Question: I am creating a website for a start-up company. The owner of the company has already a company(since 1999) and at the google entry it has 3 sitelinks. His website is staic(no PHP,JS). My site doesn't use PHP, but AJAX.
I have a index.html with the navbar, the resources and the title carousel.

My question is: How can I give the sites the same chance to appear as a sitelink?
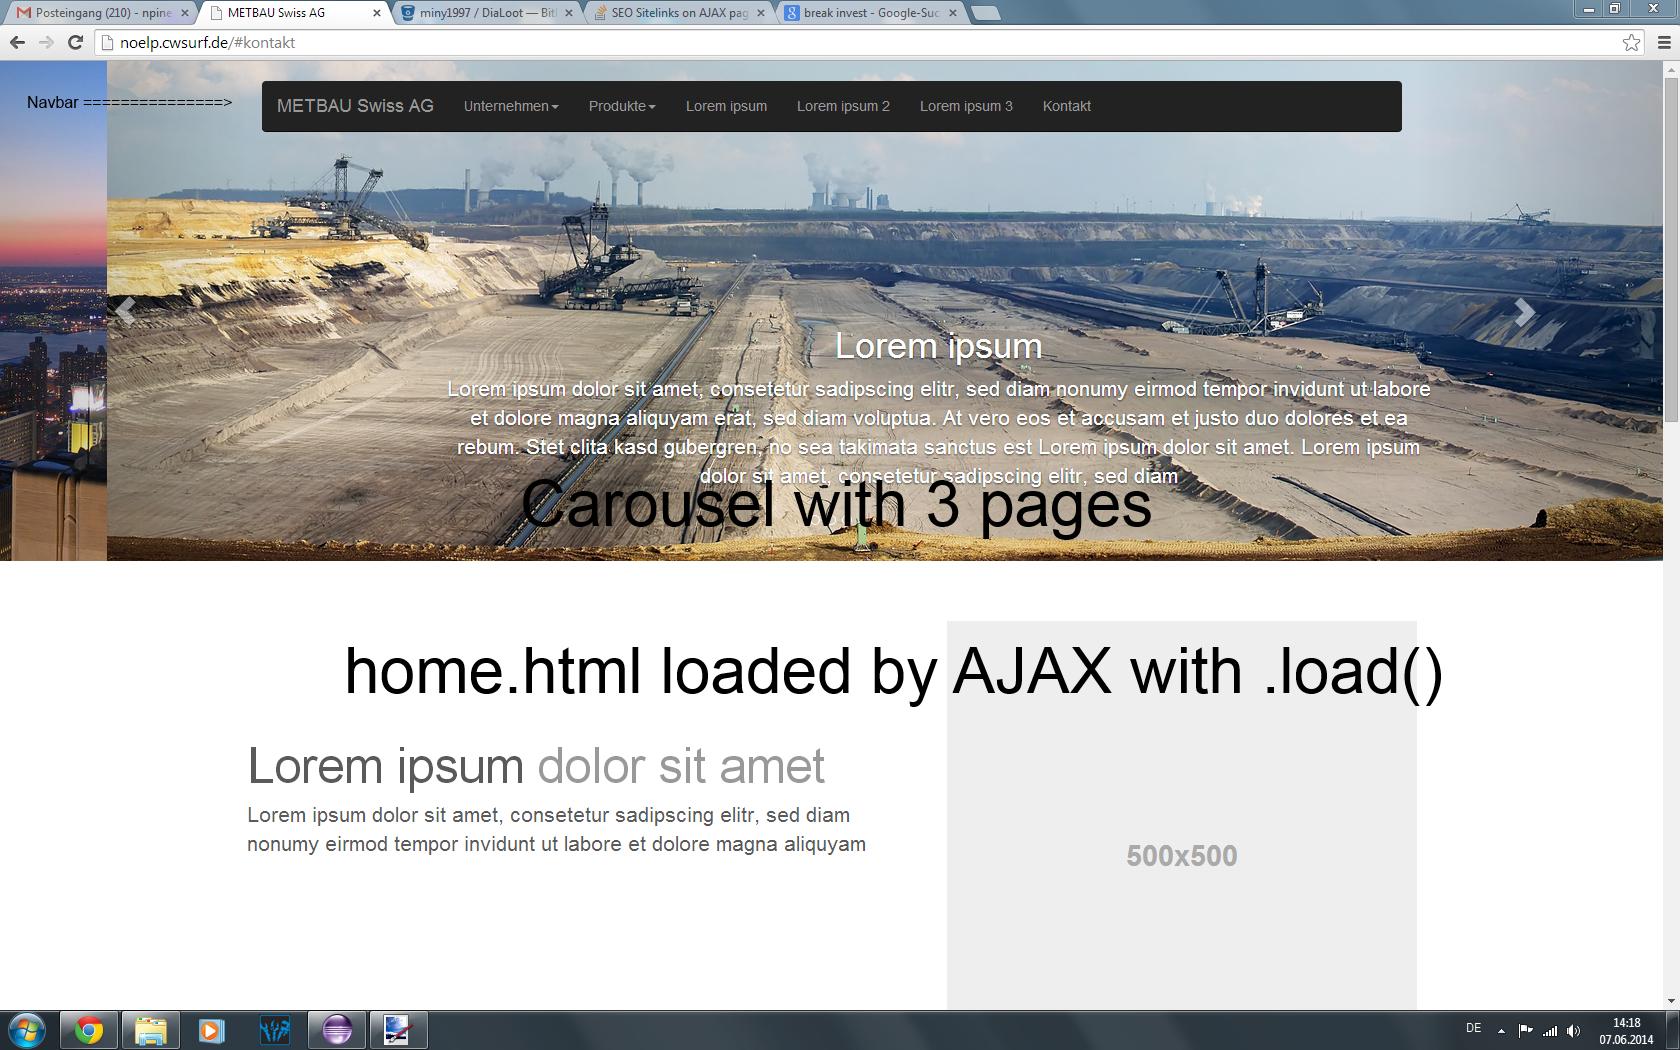
Answer: At first I would recommend to sign in to the <URL>. There you sign in your website and get a lot of information and resources to improve the information structure of your website. Even if you go for all or the most recommendations Google gives you on theses pages they'll not guarantee you to show in the search results.
Google (<URL>:
> We only show sitelinks for results when we think they'll be useful to the user. If the structure of your site doesn't allow our algorithms to find good sitelinks, or we don't think that the sitelinks for your site are relevant for the user's query, we won't show them.
I would go with the following checklist:
1. most important, have a web standards based, clean and semantically rich HTML markup
2. for your site's internal links, make sure you use anchor text and alt text that's informative, compact, and avoids repetition
3. implement structured data, see also schema.org
4. create a sitemap (xml) for you website and add the site map in the webmaster tools
5. have patience